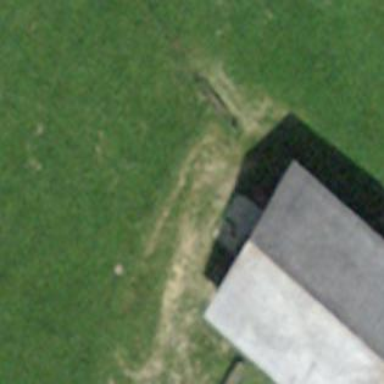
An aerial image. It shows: Farm auxiliary building.